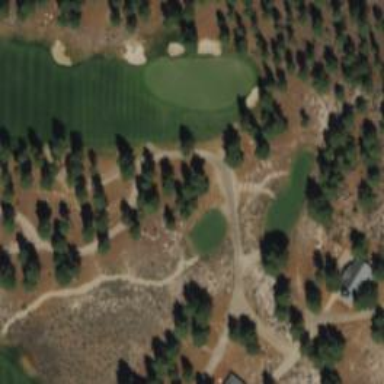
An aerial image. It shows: Path for both roads and golfers.